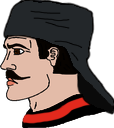
Label: 4_Yes_Chad